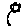
Label: flower